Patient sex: F
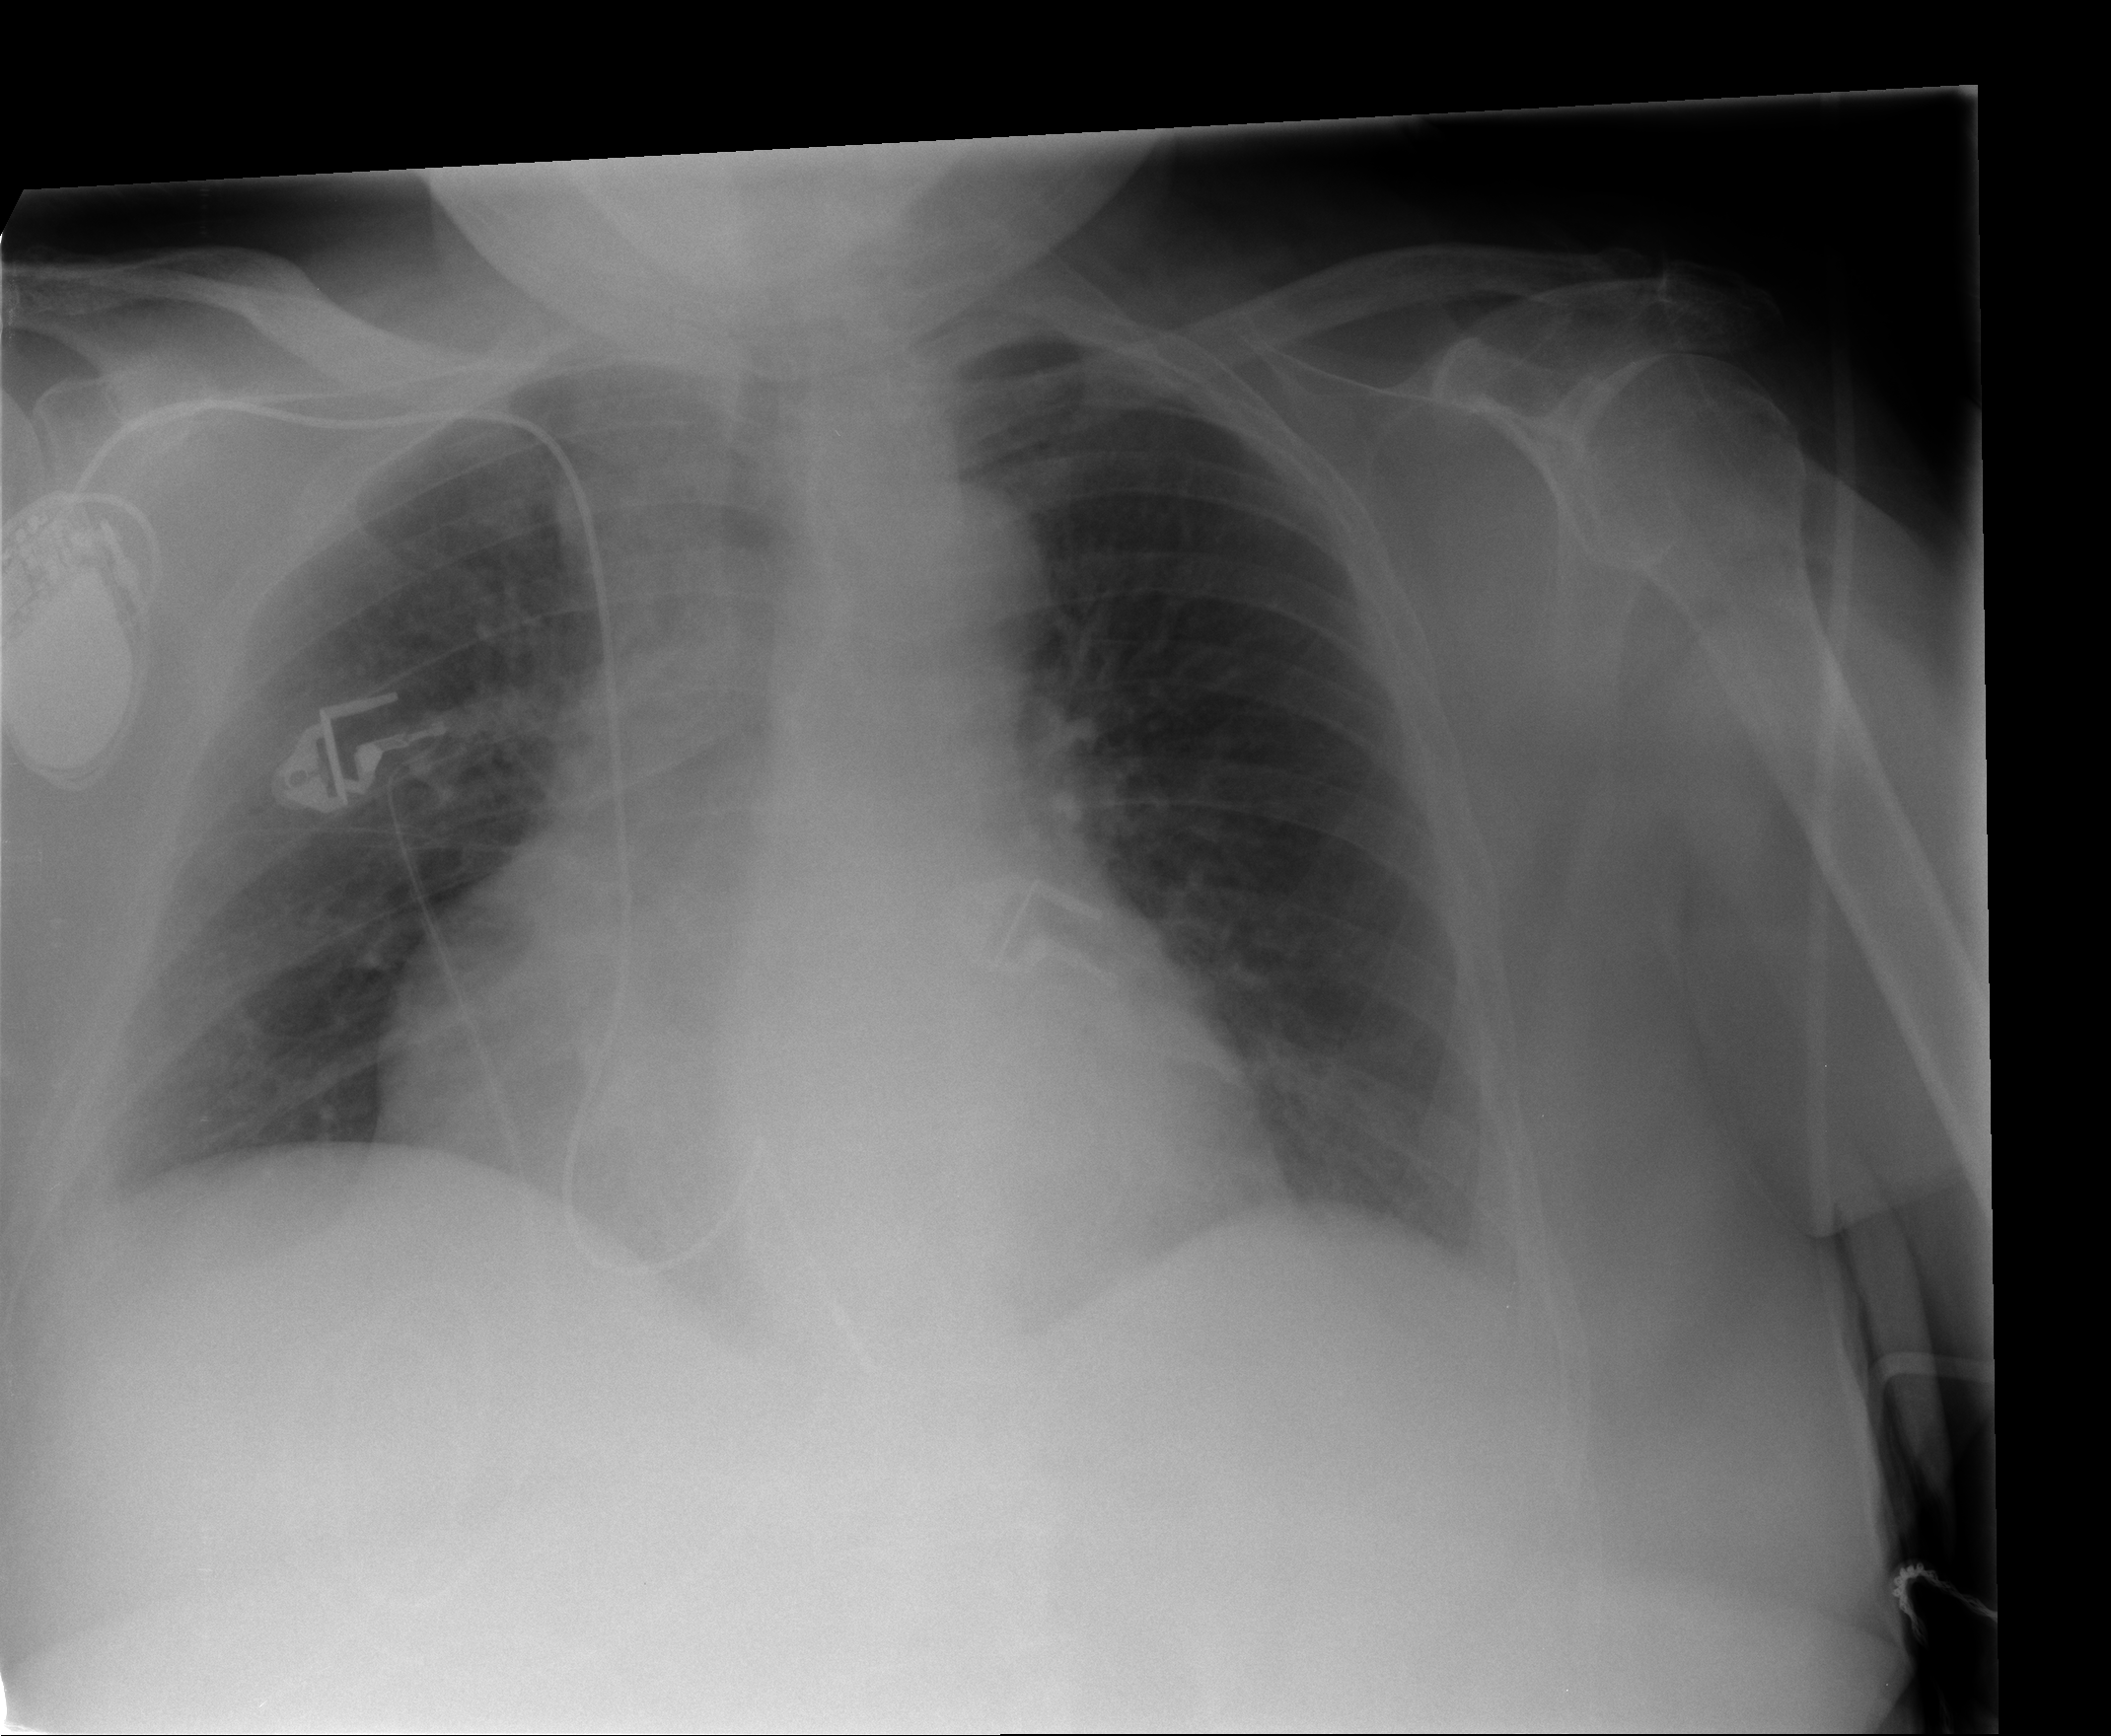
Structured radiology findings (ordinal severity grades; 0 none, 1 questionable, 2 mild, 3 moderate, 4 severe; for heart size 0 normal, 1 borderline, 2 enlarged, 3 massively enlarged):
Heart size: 2
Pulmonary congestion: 0
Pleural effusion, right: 0
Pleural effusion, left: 0
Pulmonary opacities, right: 1
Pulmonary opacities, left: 0
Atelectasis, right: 2
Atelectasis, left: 0